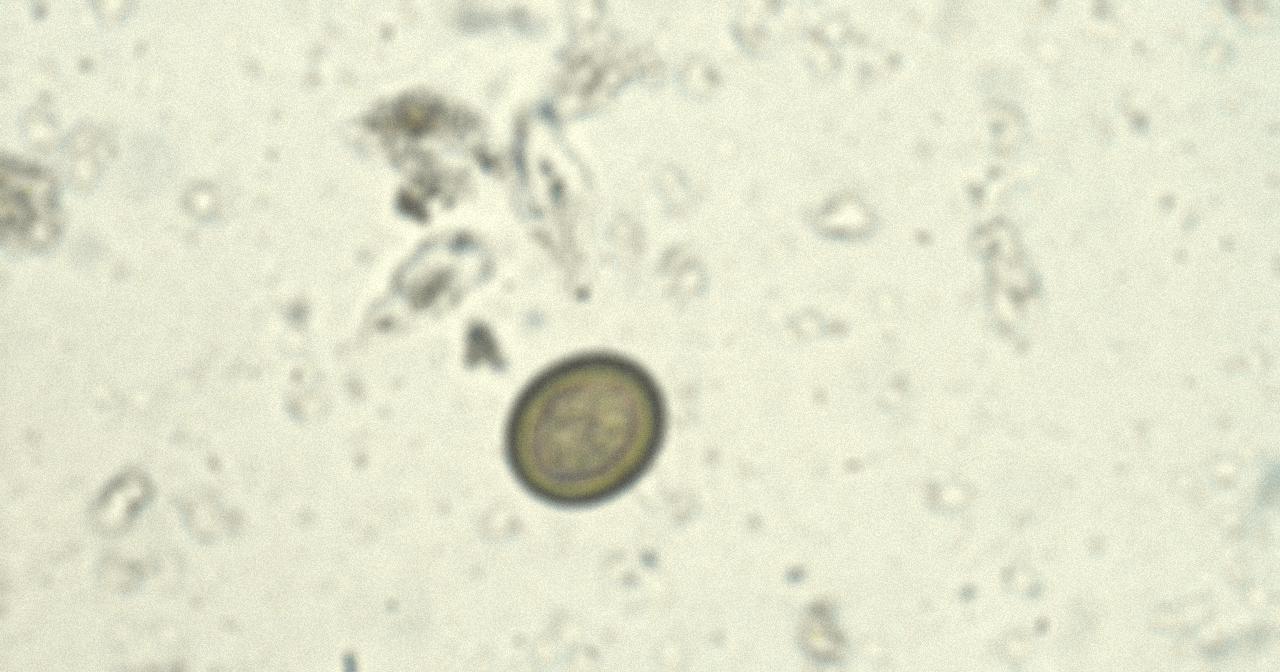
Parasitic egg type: Taenia spp. egg